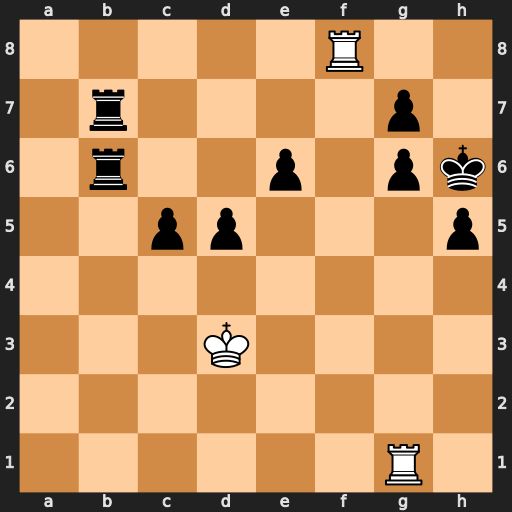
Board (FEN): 5R2/1r4p1/1r2p1pk/2pp3p/8/3K4/8/6R1
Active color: w
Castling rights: -
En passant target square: -
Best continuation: Rh8#